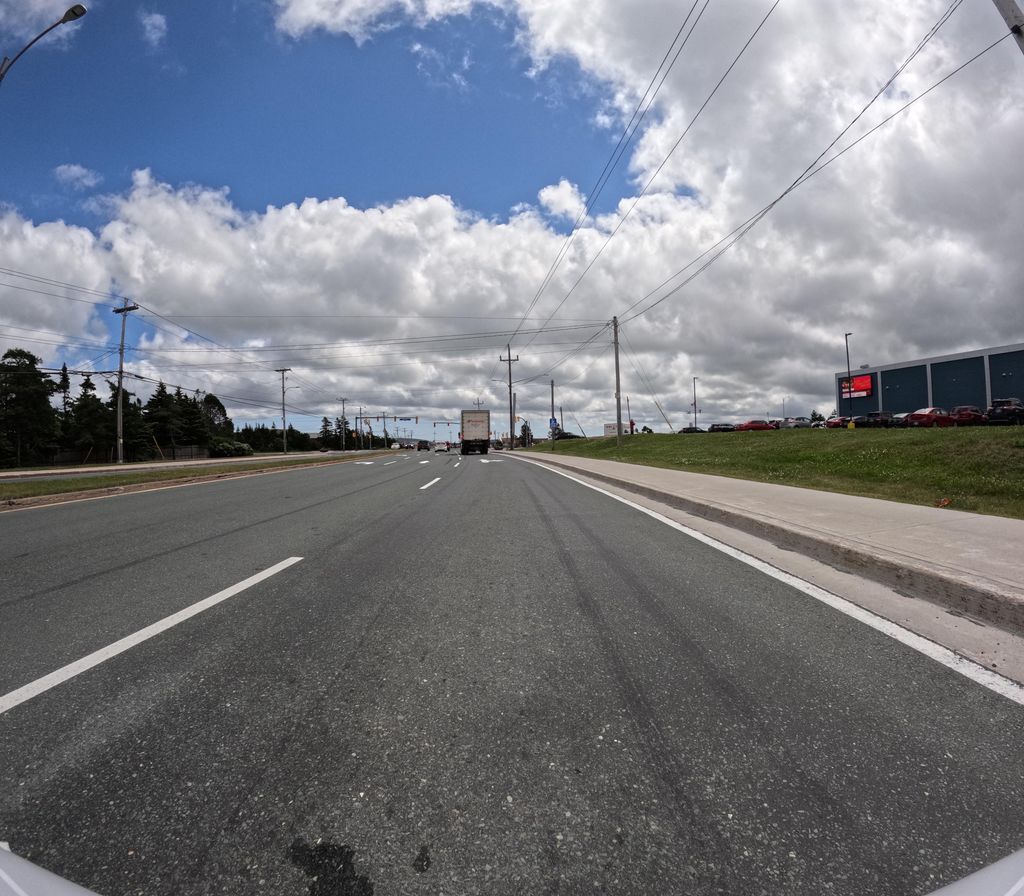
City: st_johns